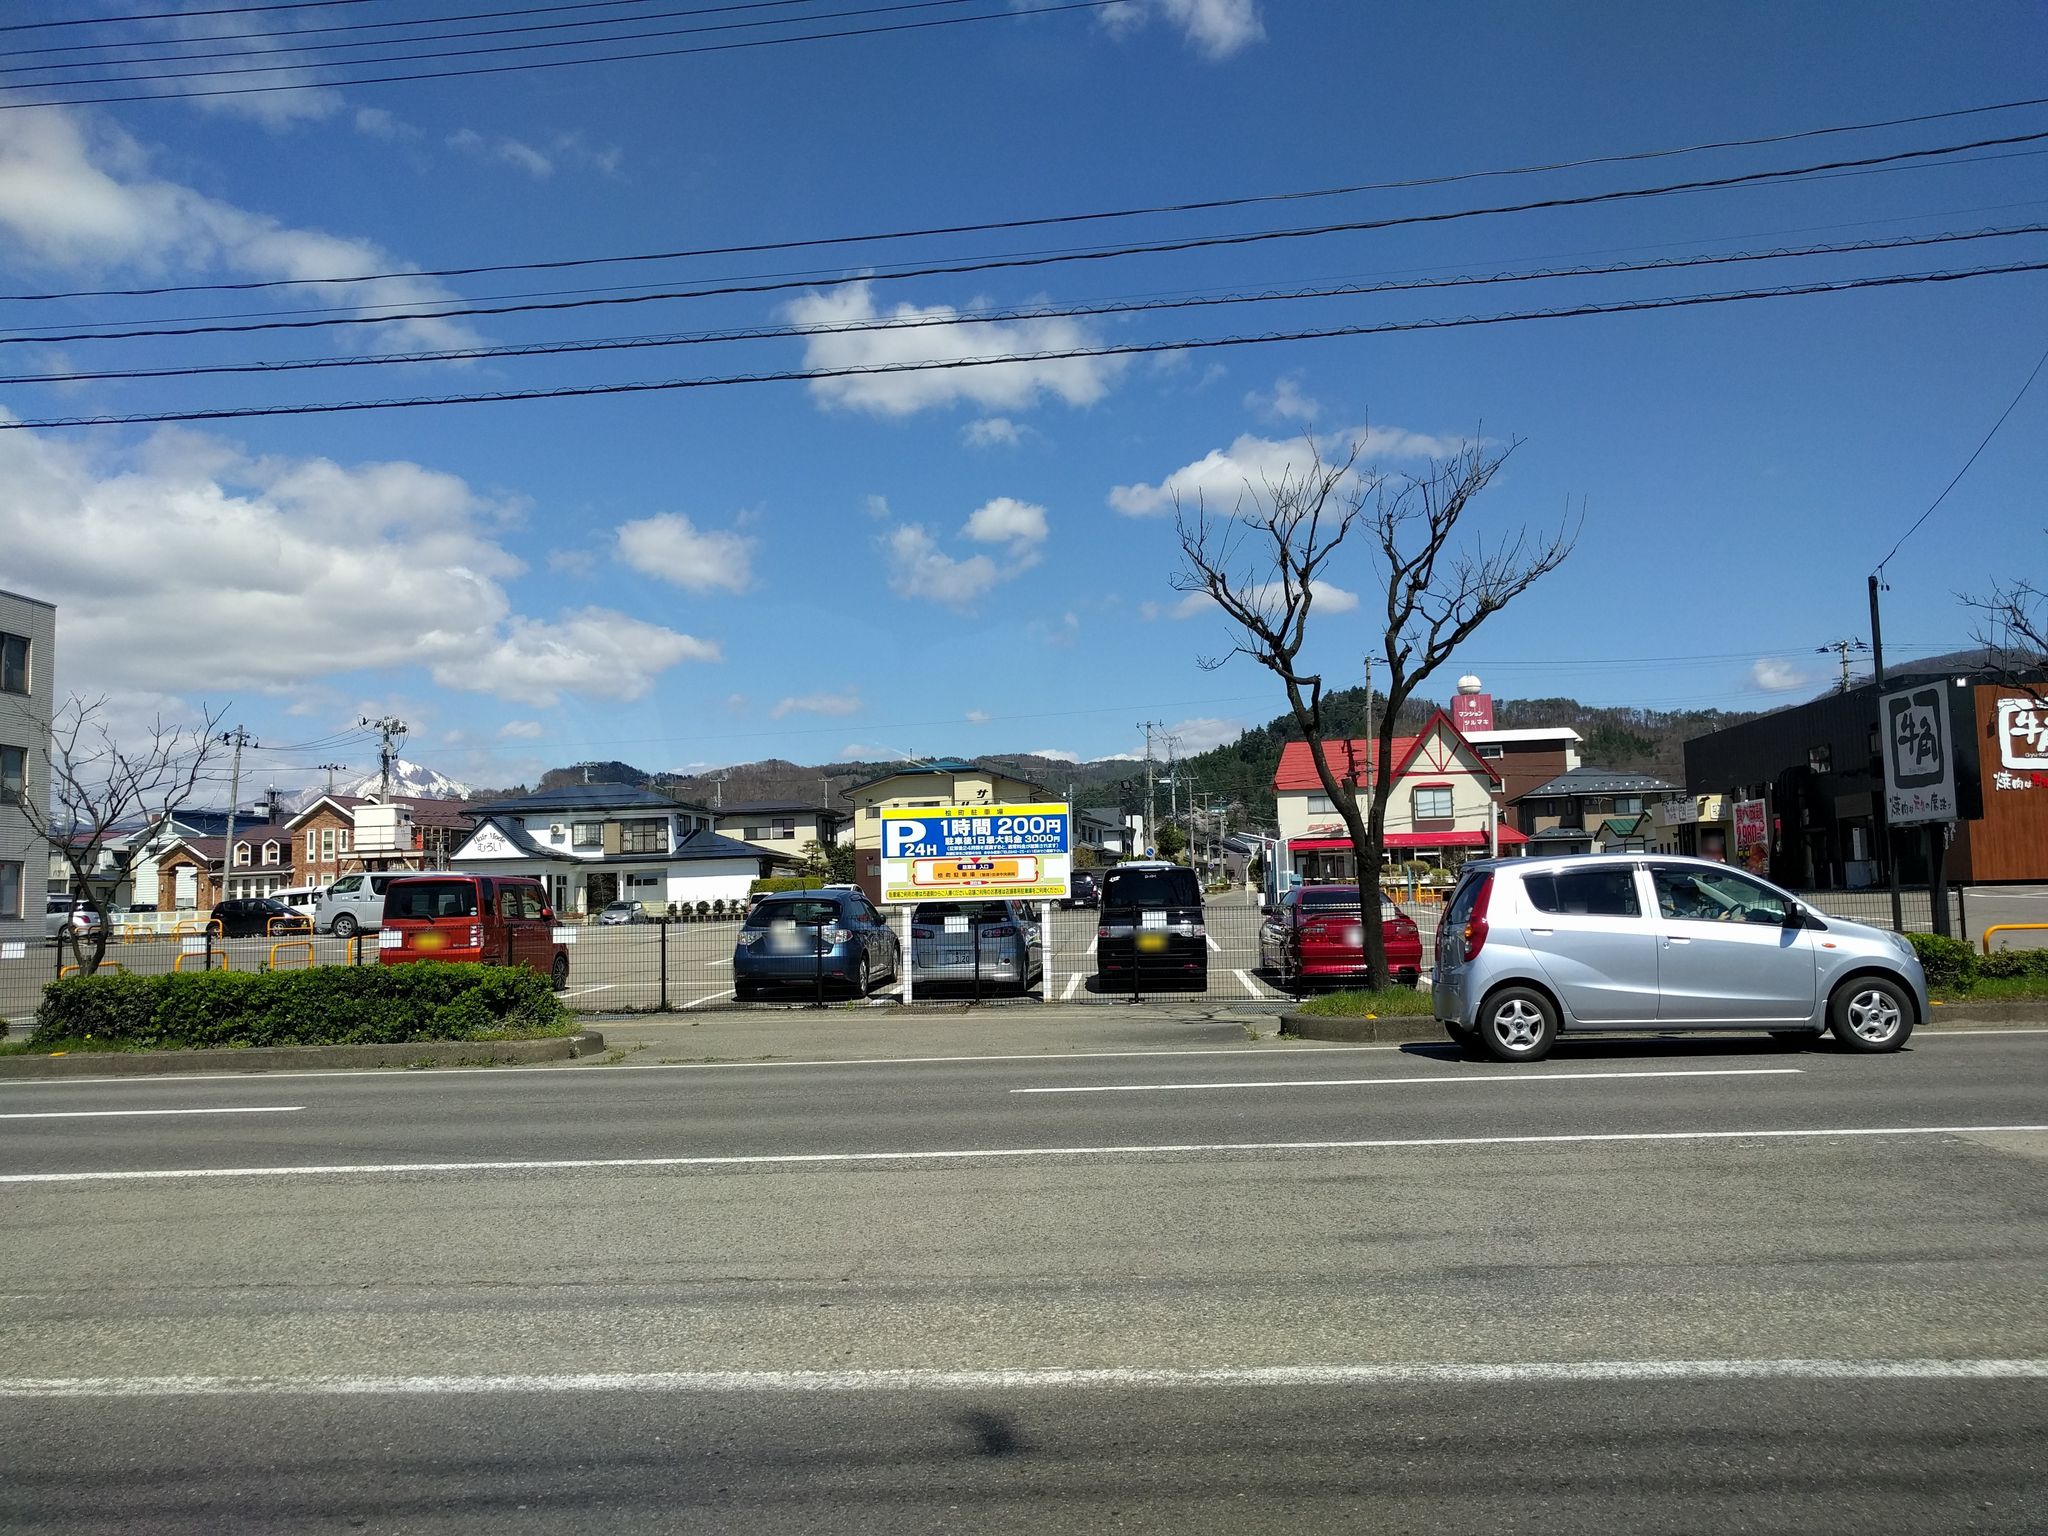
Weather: clear
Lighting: day
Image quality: good
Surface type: driving surface
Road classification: primary
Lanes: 2.0
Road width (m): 3.8
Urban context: urban centre
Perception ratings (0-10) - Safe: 5.89, Lively: 5.53, Beautiful: 4.85, Boring: 0.36, Depressing: 2.12, Wealthy: 5.89